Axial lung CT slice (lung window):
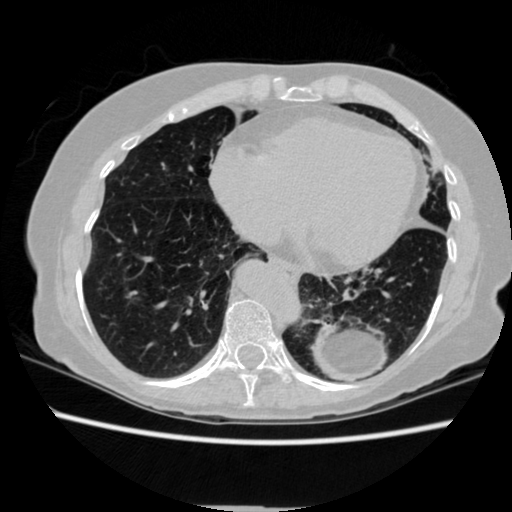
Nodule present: no